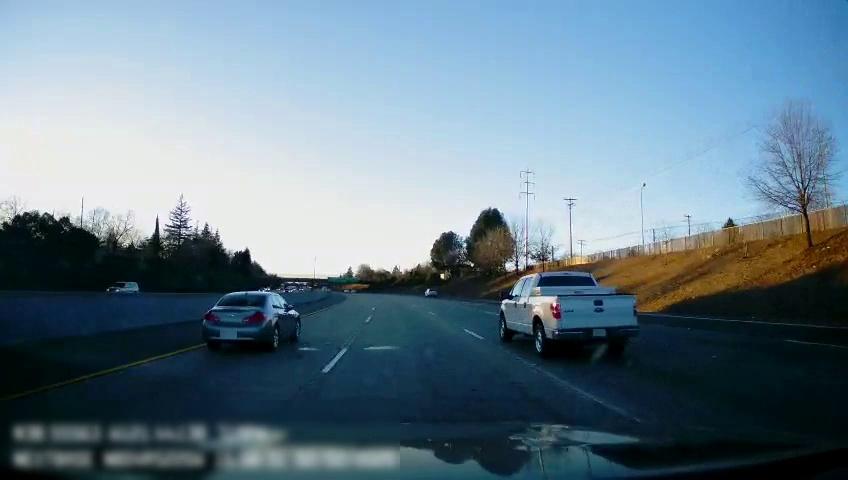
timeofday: Day
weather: Sunny
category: Drivable Space
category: Vehicles | Truck
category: Vehicles | SUV
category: Vehicles | Car
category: Vehicles | SUV
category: Lanes | Alternate Lane
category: Lanes | Current Lane
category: Lanes | Current Lane
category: Lanes | Alternate Lane
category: Lanes | Alternate Lane
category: Lanes | Alternate Lane
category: Traffic | Signs
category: Traffic | Signs
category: Traffic | Signs